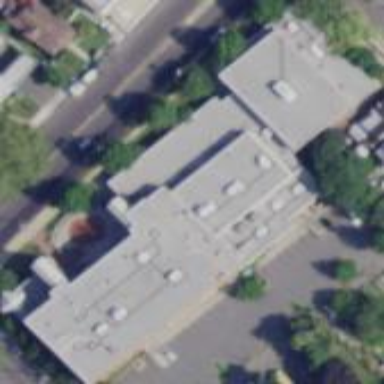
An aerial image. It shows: School building.